Current action and preconditions to check: trajectory_clear

Your task: For each precondition in the list above, predict whether it will hold at this action.

Consider the current scene as observed from the mobile robot's camera, and analyze the predicted future states of all dynamic agents (e.g., people, animals, vehicles, or any moving entities) within the NEXT SECOND.

IMPORTANT: Only answer "very likely" if you are absolutely certain—based on strong, clear evidence—that a dynamic agent will violate the precondition in the predicted future state. Do NOT answer "very likely" for unlikely, ambiguous, or low-probability risks.

Ask yourself for each precondition: Is there a high probability, with clear and convincing evidence, that the predicted future states of any dynamic agent will interfere with the predicted future state of the currently executing action within the NEXT SECOND, causing that precondition to fail?

Assess the risk level based on these predictions. Use "likely" or "very likely" if motions create a clear risk of interference.

Use "neutral" or "improbable" if agents are nearby but their predicted paths are clearly diverging or non-conflicting.

Failure Risk Categories: "very improbable", "improbable", "neutral", "likely", "very likely"

Answer Format: Output ONLY the probability_of_failure value from these categories: "very improbable", "improbable", "neutral", "likely", "very likely"

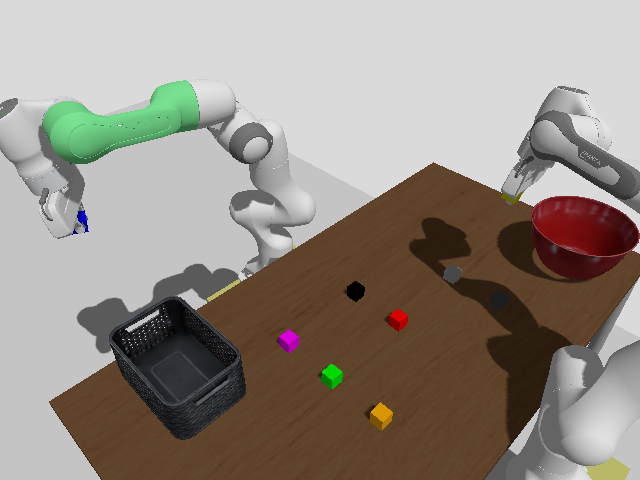

Answer: very improbable